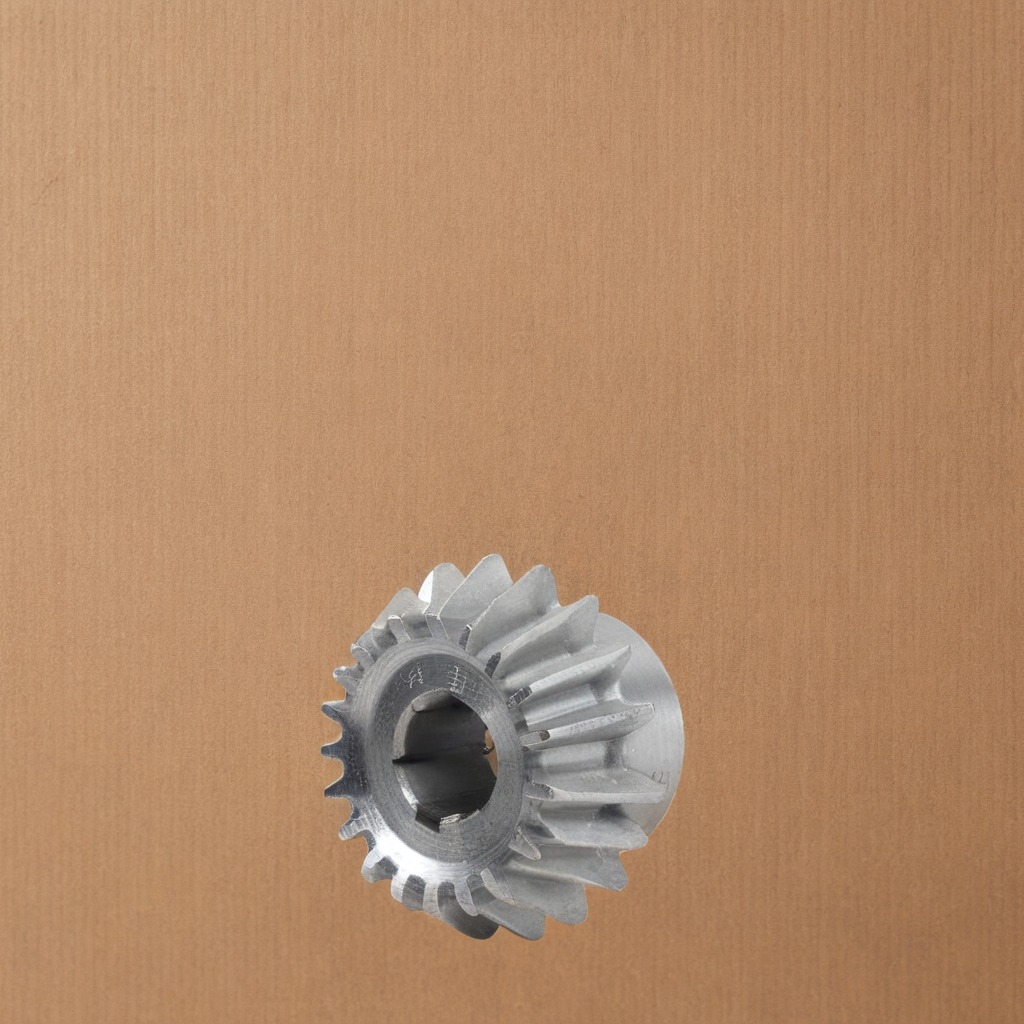
A steel gear with teeth is lying on a clean dry cardboard box surface in an outdoor workshop during daytime bright natural light soft shadows slightly creased but